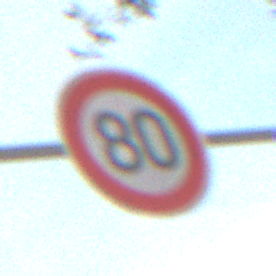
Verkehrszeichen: Geschwindigkeit80
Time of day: Midday
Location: Outdoor (Suburban)
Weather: PartlyCloudy
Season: Summer
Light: Natural